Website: walmart
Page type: billing-address
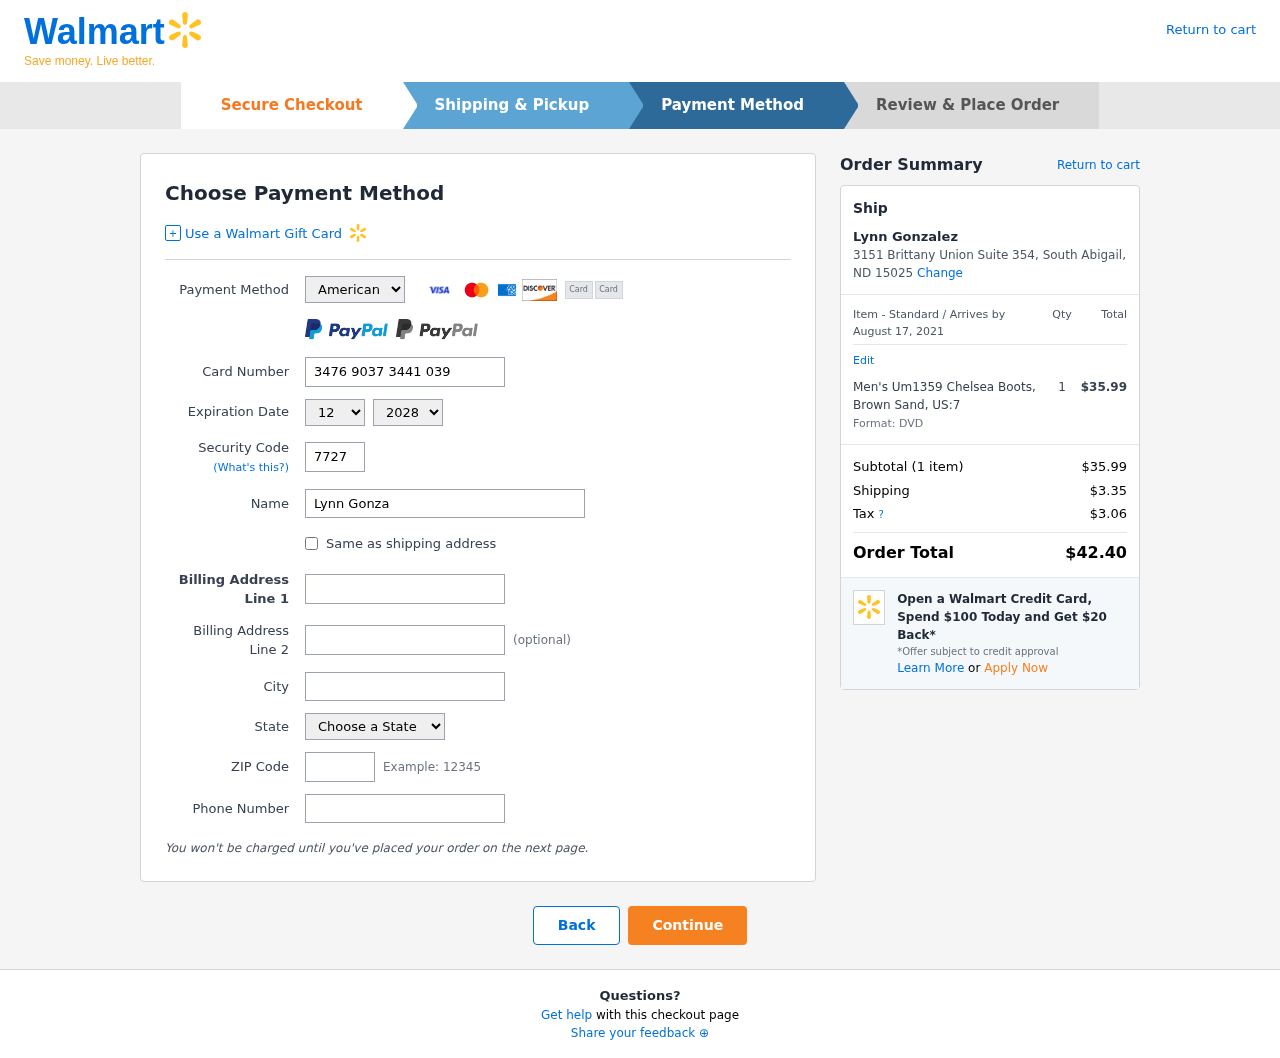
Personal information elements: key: PII_CARD_CVV
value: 7727
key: PII_CARD_EXPIRY_MONTH
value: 12
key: PII_CARD_EXPIRY_YEAR
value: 28
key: PII_CARD_NUMBER
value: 3476 9037 3441 039
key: PII_CARD_TYPE
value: American Express
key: PII_CITY
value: South Abigail
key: PII_CITY_STATE_ZIP
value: South Abigail, ND 15025
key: PII_FULLNAME
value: Lynn Gonzalez
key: PII_PHONE
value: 2295757063
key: PII_POSTCODE
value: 15025
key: PII_STATE
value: North Dakota
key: PII_STREET
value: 3151 Brittany Union Suite 354
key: PII_STREET2
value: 646 Michael Parkway Apt. 870
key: PII_FULLNAME2
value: Lynn Gonzalez
Product elements: key: PRODUCT1_NAME
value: Men's Um1359 Chelsea Boots, Brown Sand, US:7
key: PRODUCT1_PRICE
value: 35.99
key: PRODUCT1_QUANTITY
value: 1
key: PRODUCT1_DESC
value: Format: DVD
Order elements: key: ORDER_DELIVERY_DATE
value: August 17, 2021
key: ORDER_NUM_ITEMS
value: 1
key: ORDER_SUBTOTAL
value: $35.99
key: ORDER_SHIPPING_COST
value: $3.35
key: ORDER_TAX
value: $3.06
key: ORDER_TOTAL
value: $42.40